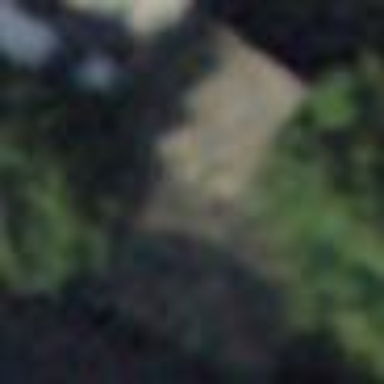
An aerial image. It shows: Garage.